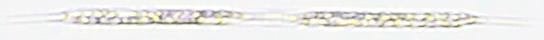
Label: Rhizosolenia